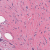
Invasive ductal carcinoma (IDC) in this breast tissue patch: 0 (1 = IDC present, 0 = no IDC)